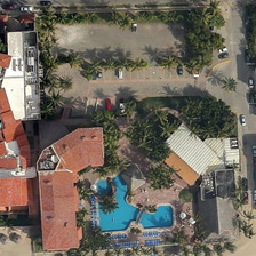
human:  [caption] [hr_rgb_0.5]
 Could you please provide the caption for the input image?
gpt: The parking lot is close to the swimming pool, next to a red roofed L-shaped building on the beach.

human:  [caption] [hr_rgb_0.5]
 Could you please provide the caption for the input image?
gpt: The parking lot is close to the swimming pool next to the L shaped building of the red roof of the beach.

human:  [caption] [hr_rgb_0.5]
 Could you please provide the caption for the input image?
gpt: A few columns of red houses and palm trees next to the swimming pool can be found at this resort.

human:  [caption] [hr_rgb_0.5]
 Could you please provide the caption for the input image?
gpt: In this resort, there are several red houses and rows of palm trees.

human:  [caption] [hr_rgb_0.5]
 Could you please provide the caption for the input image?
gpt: In this resort there are several red houses next to a swimming pool and palm trees.